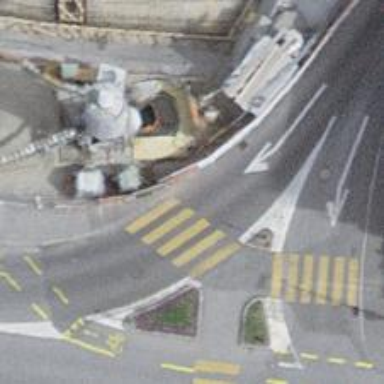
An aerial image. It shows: Marked pedestrian crossing with zebra designation and central island.